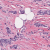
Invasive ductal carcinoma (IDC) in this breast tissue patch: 1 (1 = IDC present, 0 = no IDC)